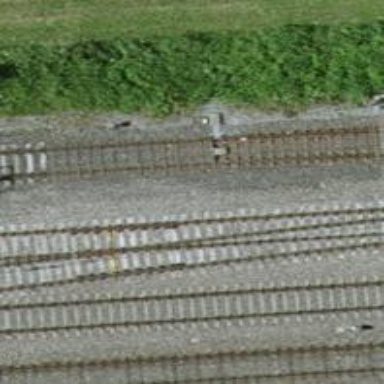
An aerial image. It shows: Railway switch.